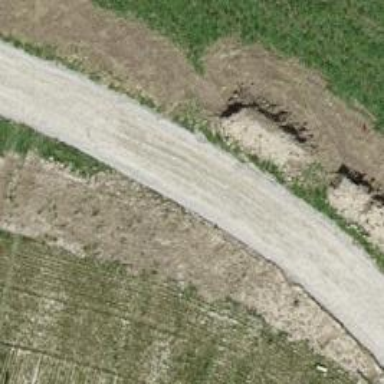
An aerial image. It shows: Track with grade 1 quality.